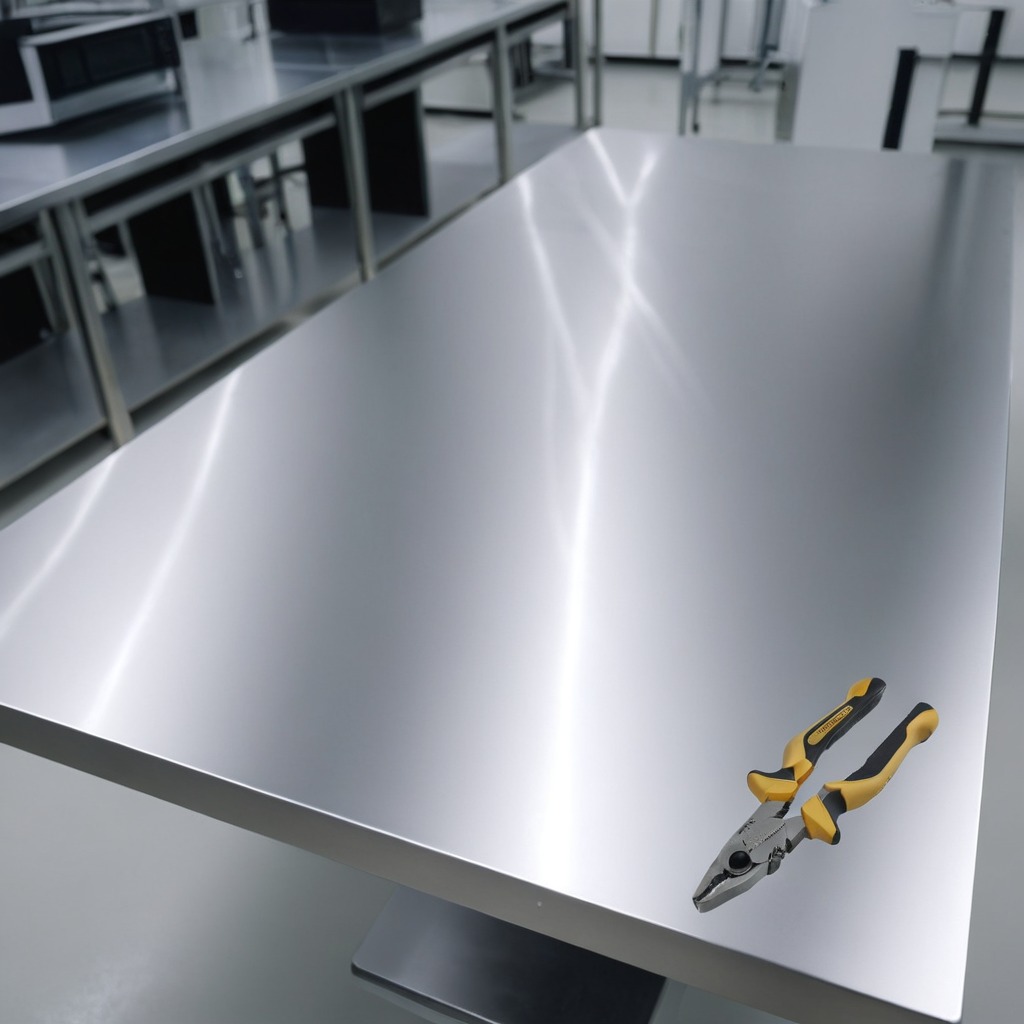
A plier is lying on a stainless steel table in a high-end prototyping lab.